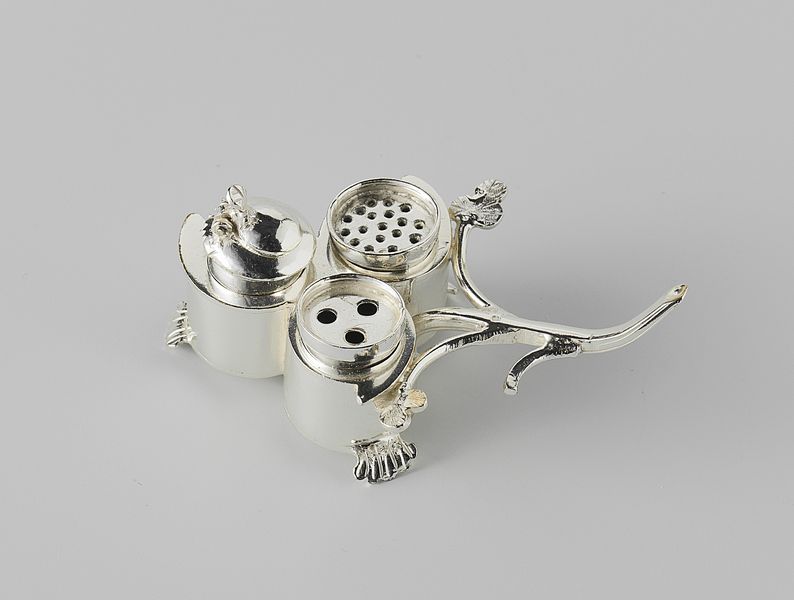
Titel: Inktstel
Künstler: Pieter van (II) Somerwil
Standort: Amsterdam
Institution: Rijksmuseum
Schlagwörter: blume, blüte, silber, pflanze, füße, floral, metall, griff, eisen, deckel, gefäß, weinranken, salbgefäß, salz, liturgie, haushalt, öffnungen, pflanz, pfeffer, döschen, streuer, schmuc, eisern